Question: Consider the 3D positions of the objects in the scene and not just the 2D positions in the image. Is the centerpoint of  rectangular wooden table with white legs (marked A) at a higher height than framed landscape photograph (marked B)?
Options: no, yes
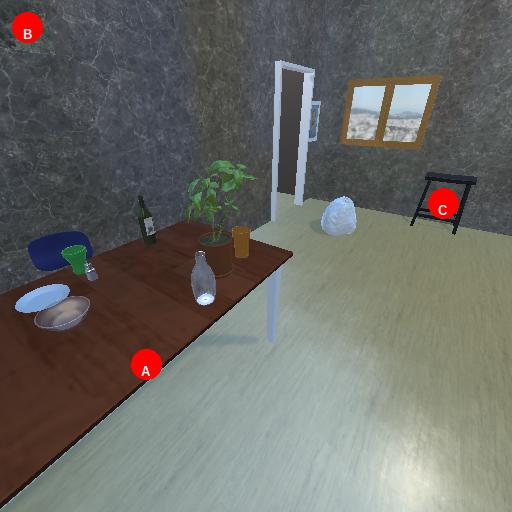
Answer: no